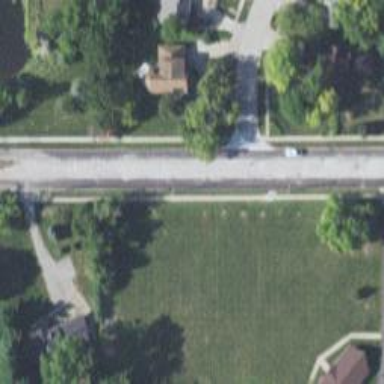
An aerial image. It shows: Unmarked road crossing.